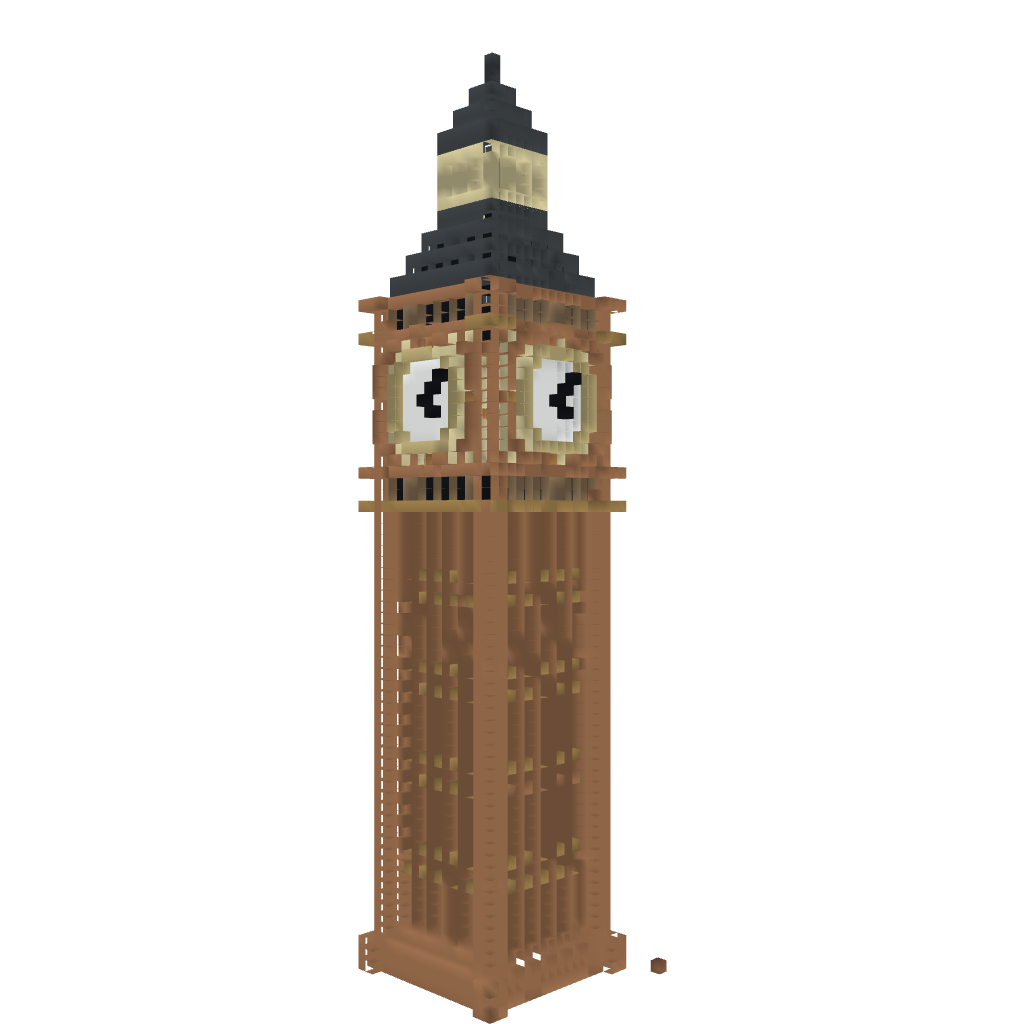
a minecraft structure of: Big Ben tower